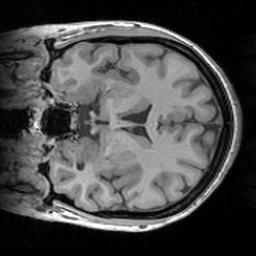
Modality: T1w
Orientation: coronal
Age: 23
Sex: female
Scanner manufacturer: siemens
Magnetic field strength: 3 T
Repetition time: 1.63 s
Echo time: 0.00311 s